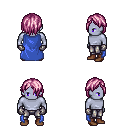
a pixel art fantasy rpg character, male body template, dark elf, purple skin, blue cape, metal pants, pink bangs hairstyle, metal gloves, brown shoes, four views (front, back, left, right), 2x2 character sprite sheet, small pixel art, hard edges, no anti-aliasing